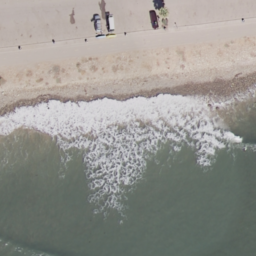
Label: beach